Field crop: maize
Growth stage: 2
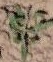
Species: atriplex